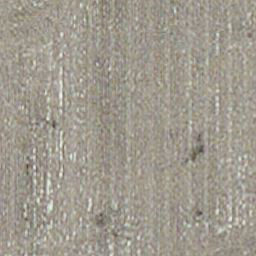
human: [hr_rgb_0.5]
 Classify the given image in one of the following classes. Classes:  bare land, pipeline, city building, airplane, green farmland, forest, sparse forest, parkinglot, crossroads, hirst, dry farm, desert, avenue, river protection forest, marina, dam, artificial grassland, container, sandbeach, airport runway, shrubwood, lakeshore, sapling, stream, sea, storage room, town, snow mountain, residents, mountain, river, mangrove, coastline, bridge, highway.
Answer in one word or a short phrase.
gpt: dry farm